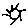
Label: sun